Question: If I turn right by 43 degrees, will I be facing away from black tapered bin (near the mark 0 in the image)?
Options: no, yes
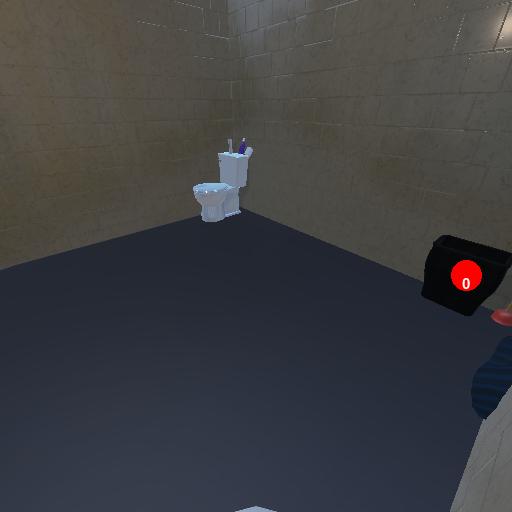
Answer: no